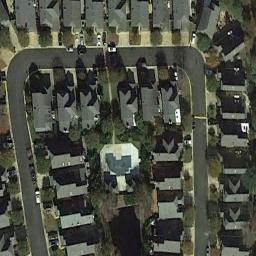
Label: residential